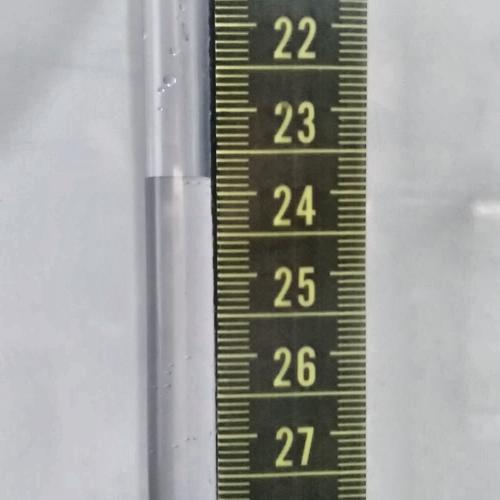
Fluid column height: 23.8 cm